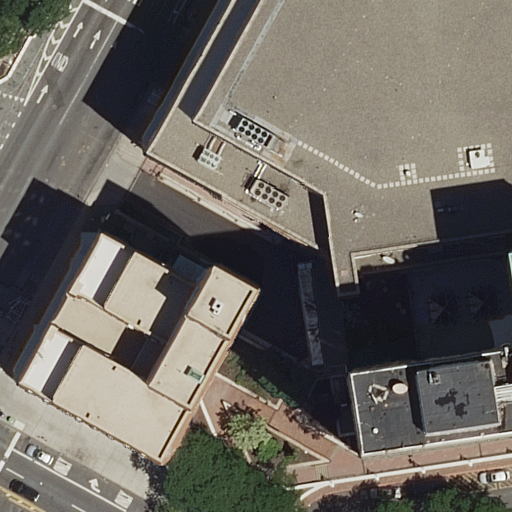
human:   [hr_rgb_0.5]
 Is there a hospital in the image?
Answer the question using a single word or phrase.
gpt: yes

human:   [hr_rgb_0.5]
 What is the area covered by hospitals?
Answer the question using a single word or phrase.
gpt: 2806m2

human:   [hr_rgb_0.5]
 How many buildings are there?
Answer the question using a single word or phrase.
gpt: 2

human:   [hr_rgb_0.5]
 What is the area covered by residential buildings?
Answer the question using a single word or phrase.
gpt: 1300m2

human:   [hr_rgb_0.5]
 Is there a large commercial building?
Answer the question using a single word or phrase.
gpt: no

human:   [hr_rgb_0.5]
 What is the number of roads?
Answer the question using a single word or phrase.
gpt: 7

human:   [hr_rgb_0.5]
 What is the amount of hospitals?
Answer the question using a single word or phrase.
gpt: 1

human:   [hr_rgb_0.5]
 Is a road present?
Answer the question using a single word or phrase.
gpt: yes

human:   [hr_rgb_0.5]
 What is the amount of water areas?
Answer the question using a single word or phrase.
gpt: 0

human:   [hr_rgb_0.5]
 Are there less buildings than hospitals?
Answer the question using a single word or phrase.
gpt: no

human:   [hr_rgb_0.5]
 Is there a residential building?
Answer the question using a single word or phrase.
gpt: yes

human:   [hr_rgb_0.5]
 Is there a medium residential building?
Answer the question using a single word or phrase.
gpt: no

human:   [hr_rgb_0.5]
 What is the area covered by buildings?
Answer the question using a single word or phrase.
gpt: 3962m2

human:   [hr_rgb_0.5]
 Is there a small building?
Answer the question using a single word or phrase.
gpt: no

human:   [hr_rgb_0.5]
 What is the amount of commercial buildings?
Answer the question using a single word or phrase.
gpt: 0

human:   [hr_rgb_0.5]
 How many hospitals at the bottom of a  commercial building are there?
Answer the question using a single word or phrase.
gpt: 0

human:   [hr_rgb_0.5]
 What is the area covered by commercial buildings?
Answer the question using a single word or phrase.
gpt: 0m2

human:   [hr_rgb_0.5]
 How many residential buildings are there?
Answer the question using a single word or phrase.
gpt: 1

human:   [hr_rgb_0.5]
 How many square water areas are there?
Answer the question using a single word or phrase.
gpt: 0

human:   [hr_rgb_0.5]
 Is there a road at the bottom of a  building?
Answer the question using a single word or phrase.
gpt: yes

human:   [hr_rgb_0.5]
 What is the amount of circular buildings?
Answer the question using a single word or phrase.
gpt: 0

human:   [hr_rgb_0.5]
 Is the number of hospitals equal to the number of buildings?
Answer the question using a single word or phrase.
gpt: no

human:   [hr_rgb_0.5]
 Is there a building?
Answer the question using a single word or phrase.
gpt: yes

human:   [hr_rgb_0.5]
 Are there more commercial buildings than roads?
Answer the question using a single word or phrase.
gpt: no

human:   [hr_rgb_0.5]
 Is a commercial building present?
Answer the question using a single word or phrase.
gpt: no

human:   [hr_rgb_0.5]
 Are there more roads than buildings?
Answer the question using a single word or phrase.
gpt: yes

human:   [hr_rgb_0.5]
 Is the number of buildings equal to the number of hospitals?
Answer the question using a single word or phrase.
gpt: no

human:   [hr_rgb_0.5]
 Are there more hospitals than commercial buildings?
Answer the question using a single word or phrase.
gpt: yes

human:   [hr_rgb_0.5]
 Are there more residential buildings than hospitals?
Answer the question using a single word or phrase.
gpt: no

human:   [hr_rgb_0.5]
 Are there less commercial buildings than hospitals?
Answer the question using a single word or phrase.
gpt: yes

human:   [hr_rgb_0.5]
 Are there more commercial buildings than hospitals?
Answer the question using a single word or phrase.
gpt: no

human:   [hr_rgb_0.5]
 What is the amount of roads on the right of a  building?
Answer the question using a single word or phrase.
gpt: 1

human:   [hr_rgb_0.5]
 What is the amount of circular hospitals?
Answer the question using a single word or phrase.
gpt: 0

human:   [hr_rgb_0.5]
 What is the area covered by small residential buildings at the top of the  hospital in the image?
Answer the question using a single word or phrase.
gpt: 0m2

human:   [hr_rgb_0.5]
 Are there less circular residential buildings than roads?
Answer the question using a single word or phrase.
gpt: yes

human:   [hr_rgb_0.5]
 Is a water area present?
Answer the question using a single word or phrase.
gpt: no

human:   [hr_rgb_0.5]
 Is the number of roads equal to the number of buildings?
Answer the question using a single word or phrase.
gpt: no

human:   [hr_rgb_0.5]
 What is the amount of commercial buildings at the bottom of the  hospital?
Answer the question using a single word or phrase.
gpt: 0

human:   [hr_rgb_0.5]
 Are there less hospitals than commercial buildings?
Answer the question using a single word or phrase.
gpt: no

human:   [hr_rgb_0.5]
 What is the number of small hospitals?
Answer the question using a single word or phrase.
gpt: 0

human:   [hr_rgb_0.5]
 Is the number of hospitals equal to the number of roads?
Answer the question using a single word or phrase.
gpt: no

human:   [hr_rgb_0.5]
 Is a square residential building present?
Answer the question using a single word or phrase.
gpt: no

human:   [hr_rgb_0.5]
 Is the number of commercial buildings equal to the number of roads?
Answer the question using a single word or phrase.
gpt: no

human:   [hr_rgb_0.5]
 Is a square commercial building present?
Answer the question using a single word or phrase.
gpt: no

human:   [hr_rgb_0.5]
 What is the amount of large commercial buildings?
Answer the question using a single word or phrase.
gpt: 0

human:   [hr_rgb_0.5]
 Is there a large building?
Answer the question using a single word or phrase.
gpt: yes

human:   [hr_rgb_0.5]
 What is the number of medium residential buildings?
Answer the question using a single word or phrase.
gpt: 0

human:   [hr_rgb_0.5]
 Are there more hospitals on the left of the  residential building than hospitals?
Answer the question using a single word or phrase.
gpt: no

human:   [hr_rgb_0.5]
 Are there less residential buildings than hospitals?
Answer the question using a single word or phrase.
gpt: no

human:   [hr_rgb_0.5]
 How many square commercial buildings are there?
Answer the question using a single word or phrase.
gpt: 0

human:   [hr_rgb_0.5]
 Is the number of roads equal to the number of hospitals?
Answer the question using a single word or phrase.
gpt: no

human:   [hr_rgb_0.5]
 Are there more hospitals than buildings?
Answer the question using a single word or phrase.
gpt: no

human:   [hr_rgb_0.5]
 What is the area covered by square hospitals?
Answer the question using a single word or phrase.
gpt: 0m2

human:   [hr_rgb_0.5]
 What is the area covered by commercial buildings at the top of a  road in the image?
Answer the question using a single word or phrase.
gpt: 0m2

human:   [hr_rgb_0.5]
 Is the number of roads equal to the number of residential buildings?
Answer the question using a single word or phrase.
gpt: no

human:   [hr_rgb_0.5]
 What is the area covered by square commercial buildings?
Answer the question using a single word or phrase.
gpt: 0m2

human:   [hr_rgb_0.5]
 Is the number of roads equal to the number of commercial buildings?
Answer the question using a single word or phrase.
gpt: no

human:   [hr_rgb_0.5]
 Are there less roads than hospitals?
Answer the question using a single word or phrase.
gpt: no

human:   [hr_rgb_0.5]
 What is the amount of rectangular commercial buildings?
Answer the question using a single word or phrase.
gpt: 0

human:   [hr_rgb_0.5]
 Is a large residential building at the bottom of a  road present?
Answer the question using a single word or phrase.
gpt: yes

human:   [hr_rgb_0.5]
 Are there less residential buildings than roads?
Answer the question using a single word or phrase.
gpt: yes

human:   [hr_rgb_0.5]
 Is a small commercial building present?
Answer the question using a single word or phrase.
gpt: no

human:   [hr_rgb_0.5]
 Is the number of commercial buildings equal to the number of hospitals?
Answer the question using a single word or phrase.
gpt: no

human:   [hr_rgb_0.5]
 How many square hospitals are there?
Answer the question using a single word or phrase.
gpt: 0